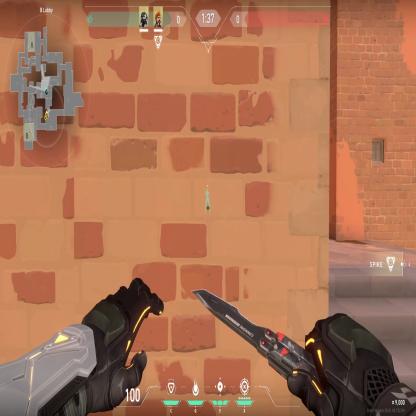
Label: teammate